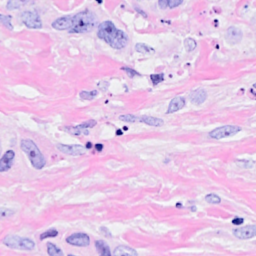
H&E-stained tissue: Breast